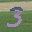
Label: 3